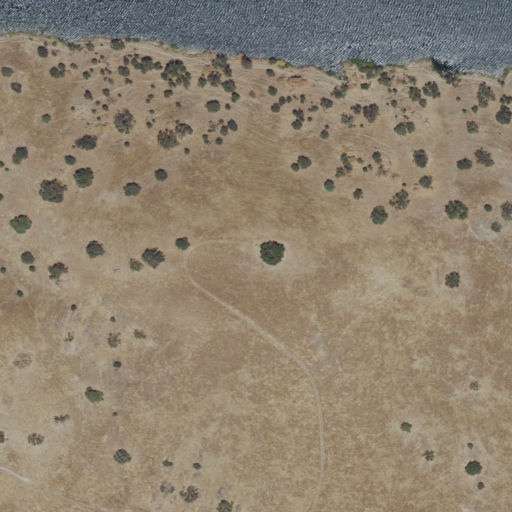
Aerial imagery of mountain in California named Cemetery Hill containing grassland, shrub, open water, and open development